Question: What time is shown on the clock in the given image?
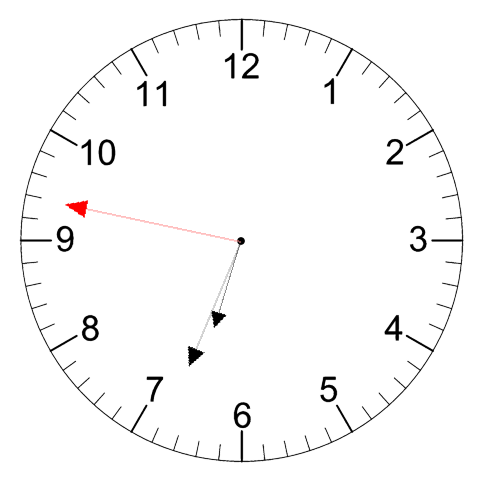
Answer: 06:33:47